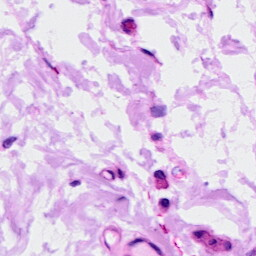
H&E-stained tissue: Ovarian